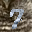
Label: 7